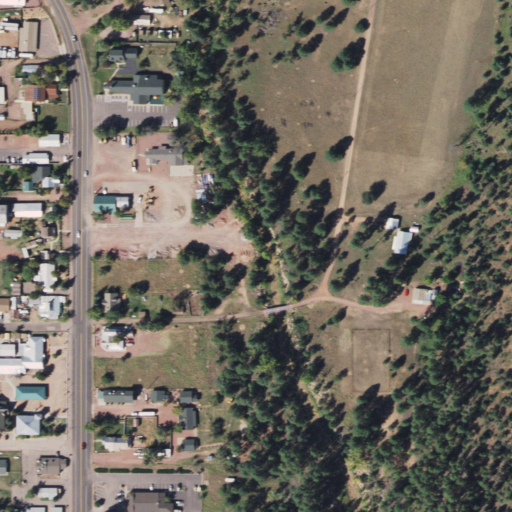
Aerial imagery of valley in Arizona named Pine Canyon containing shrub, evergreen forest, low intensity development, medium intensity development, and open development